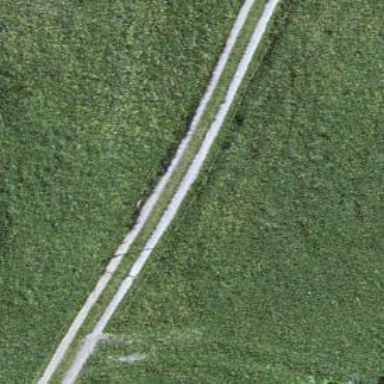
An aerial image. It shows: Track with grade 2 tracktype.